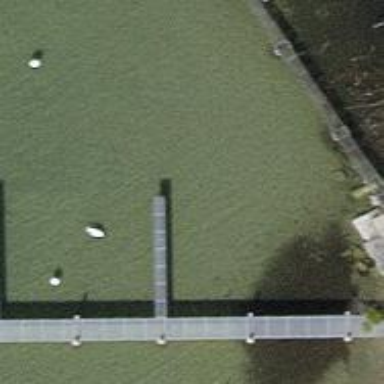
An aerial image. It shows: Man-made pier.